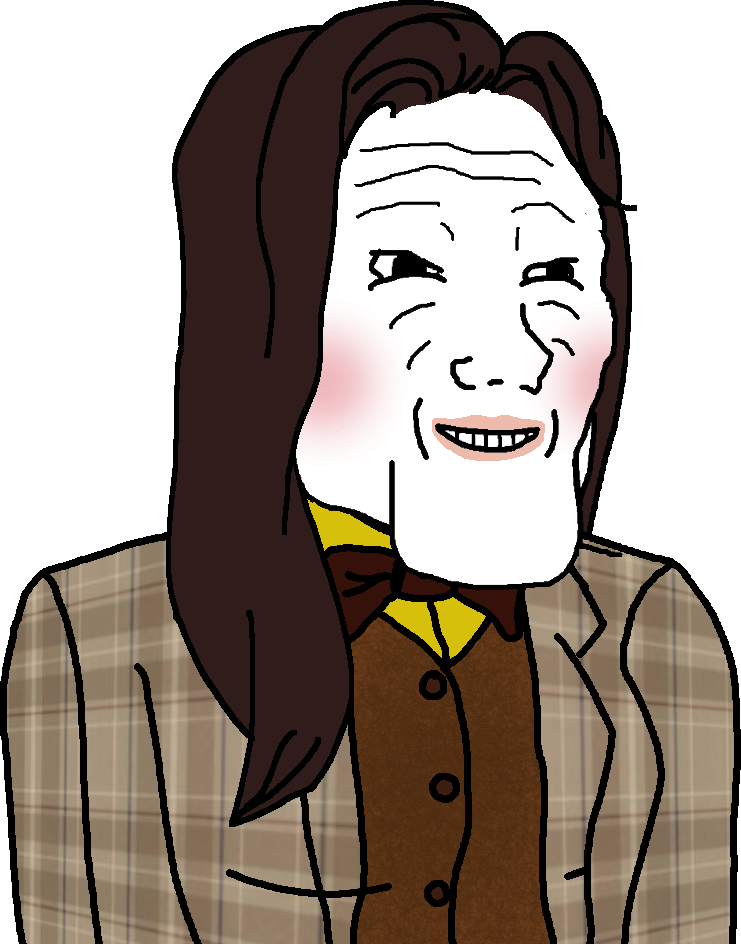
Label: 5_Trad_Wife